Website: bh-photo
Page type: gifting
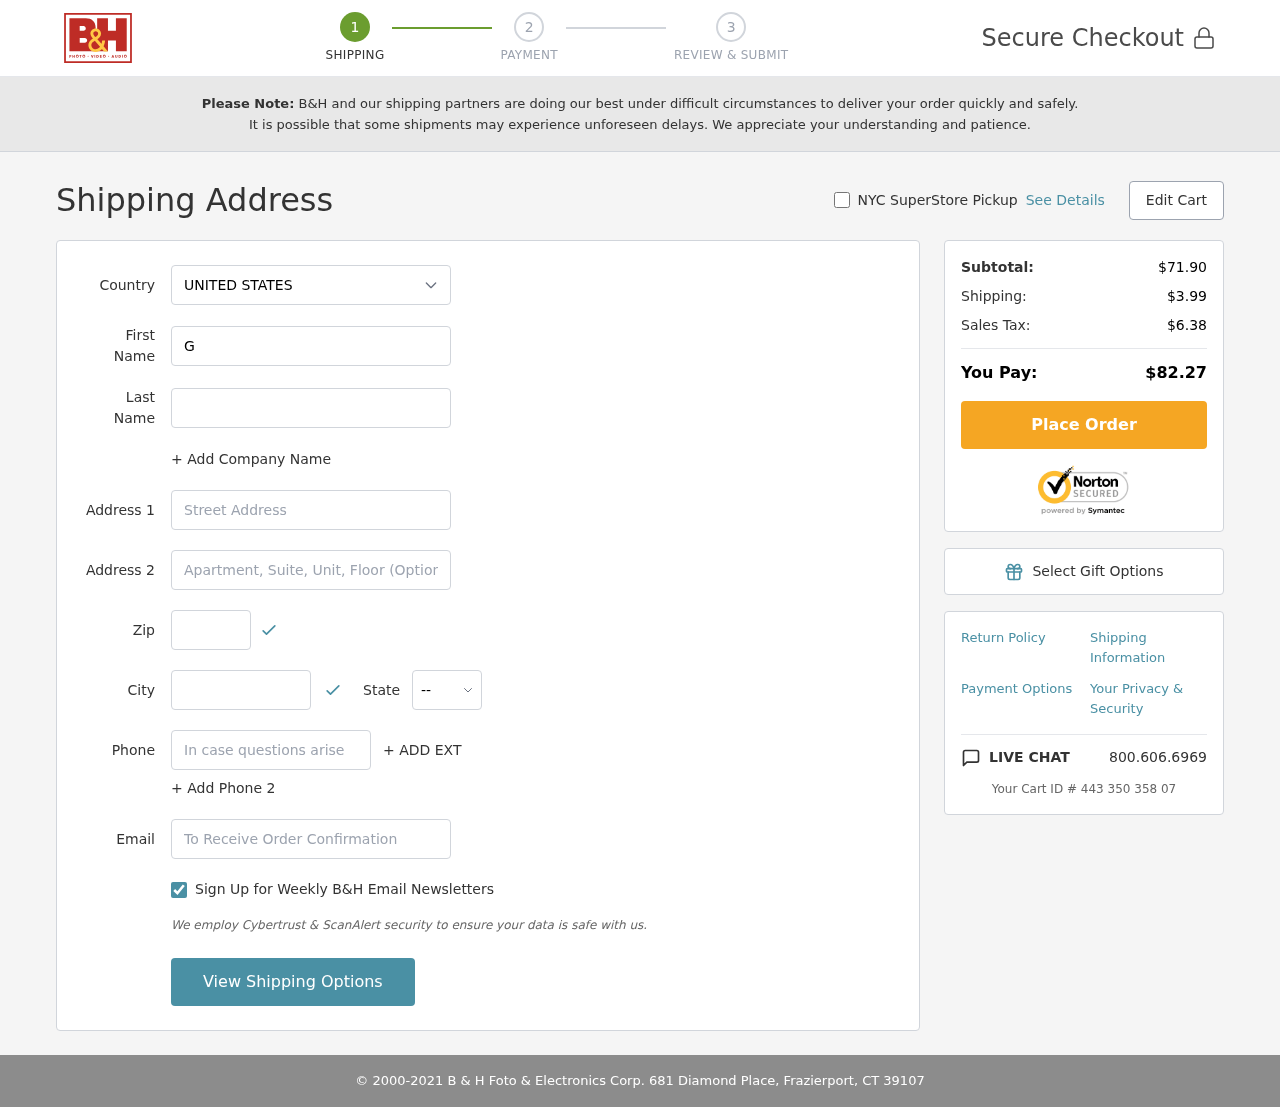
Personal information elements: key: PII_CITY
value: Frazierport
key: PII_COUNTRY
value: United States
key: PII_EMAIL
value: ganderson@gmail.com
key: PII_FIRSTNAME
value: Grace
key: PII_LASTNAME
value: Anderson
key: PII_PHONE
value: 3522918695
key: PII_POSTCODE
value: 39107
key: PII_STATE_ABBR
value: CT
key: PII_STREET
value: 681 Diamond Place
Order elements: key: ORDER_SUBTOTAL
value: $71.90
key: ORDER_SHIPPING_COST
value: $3.99
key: ORDER_TAX
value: $6.38
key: ORDER_TOTAL
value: $82.27
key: ORDER_ID
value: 443 350 358 07